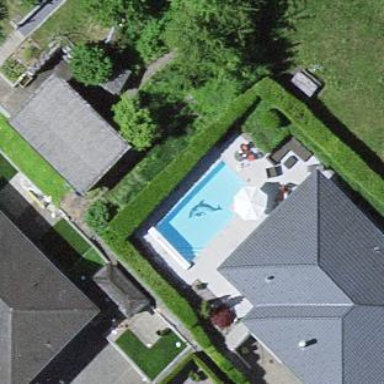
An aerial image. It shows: Swimming pool located in leisure land.